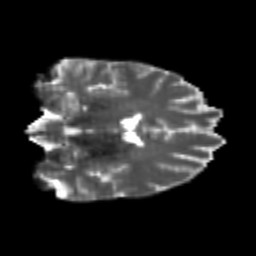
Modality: T2w
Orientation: coronal
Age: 22
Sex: female
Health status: healthy
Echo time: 0.074 s